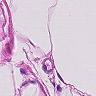
Metastatic tissue present: no